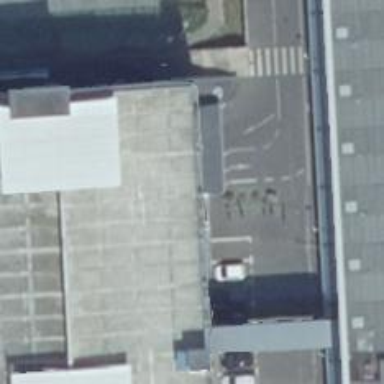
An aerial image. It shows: Entrance to multi-storey parking facility.